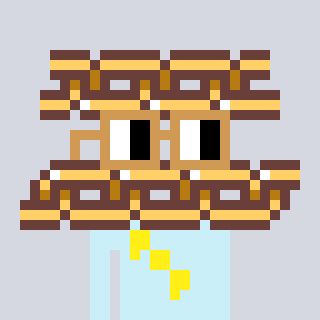
a pixel art character with square brown glasses, a chain-shaped head and a cold-colored body on a cool background